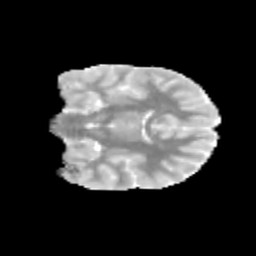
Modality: MD
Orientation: coronal
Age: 10
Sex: female
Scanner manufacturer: siemens
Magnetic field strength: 3 T
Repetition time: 3.8 s
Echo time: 0.07 s